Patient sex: F
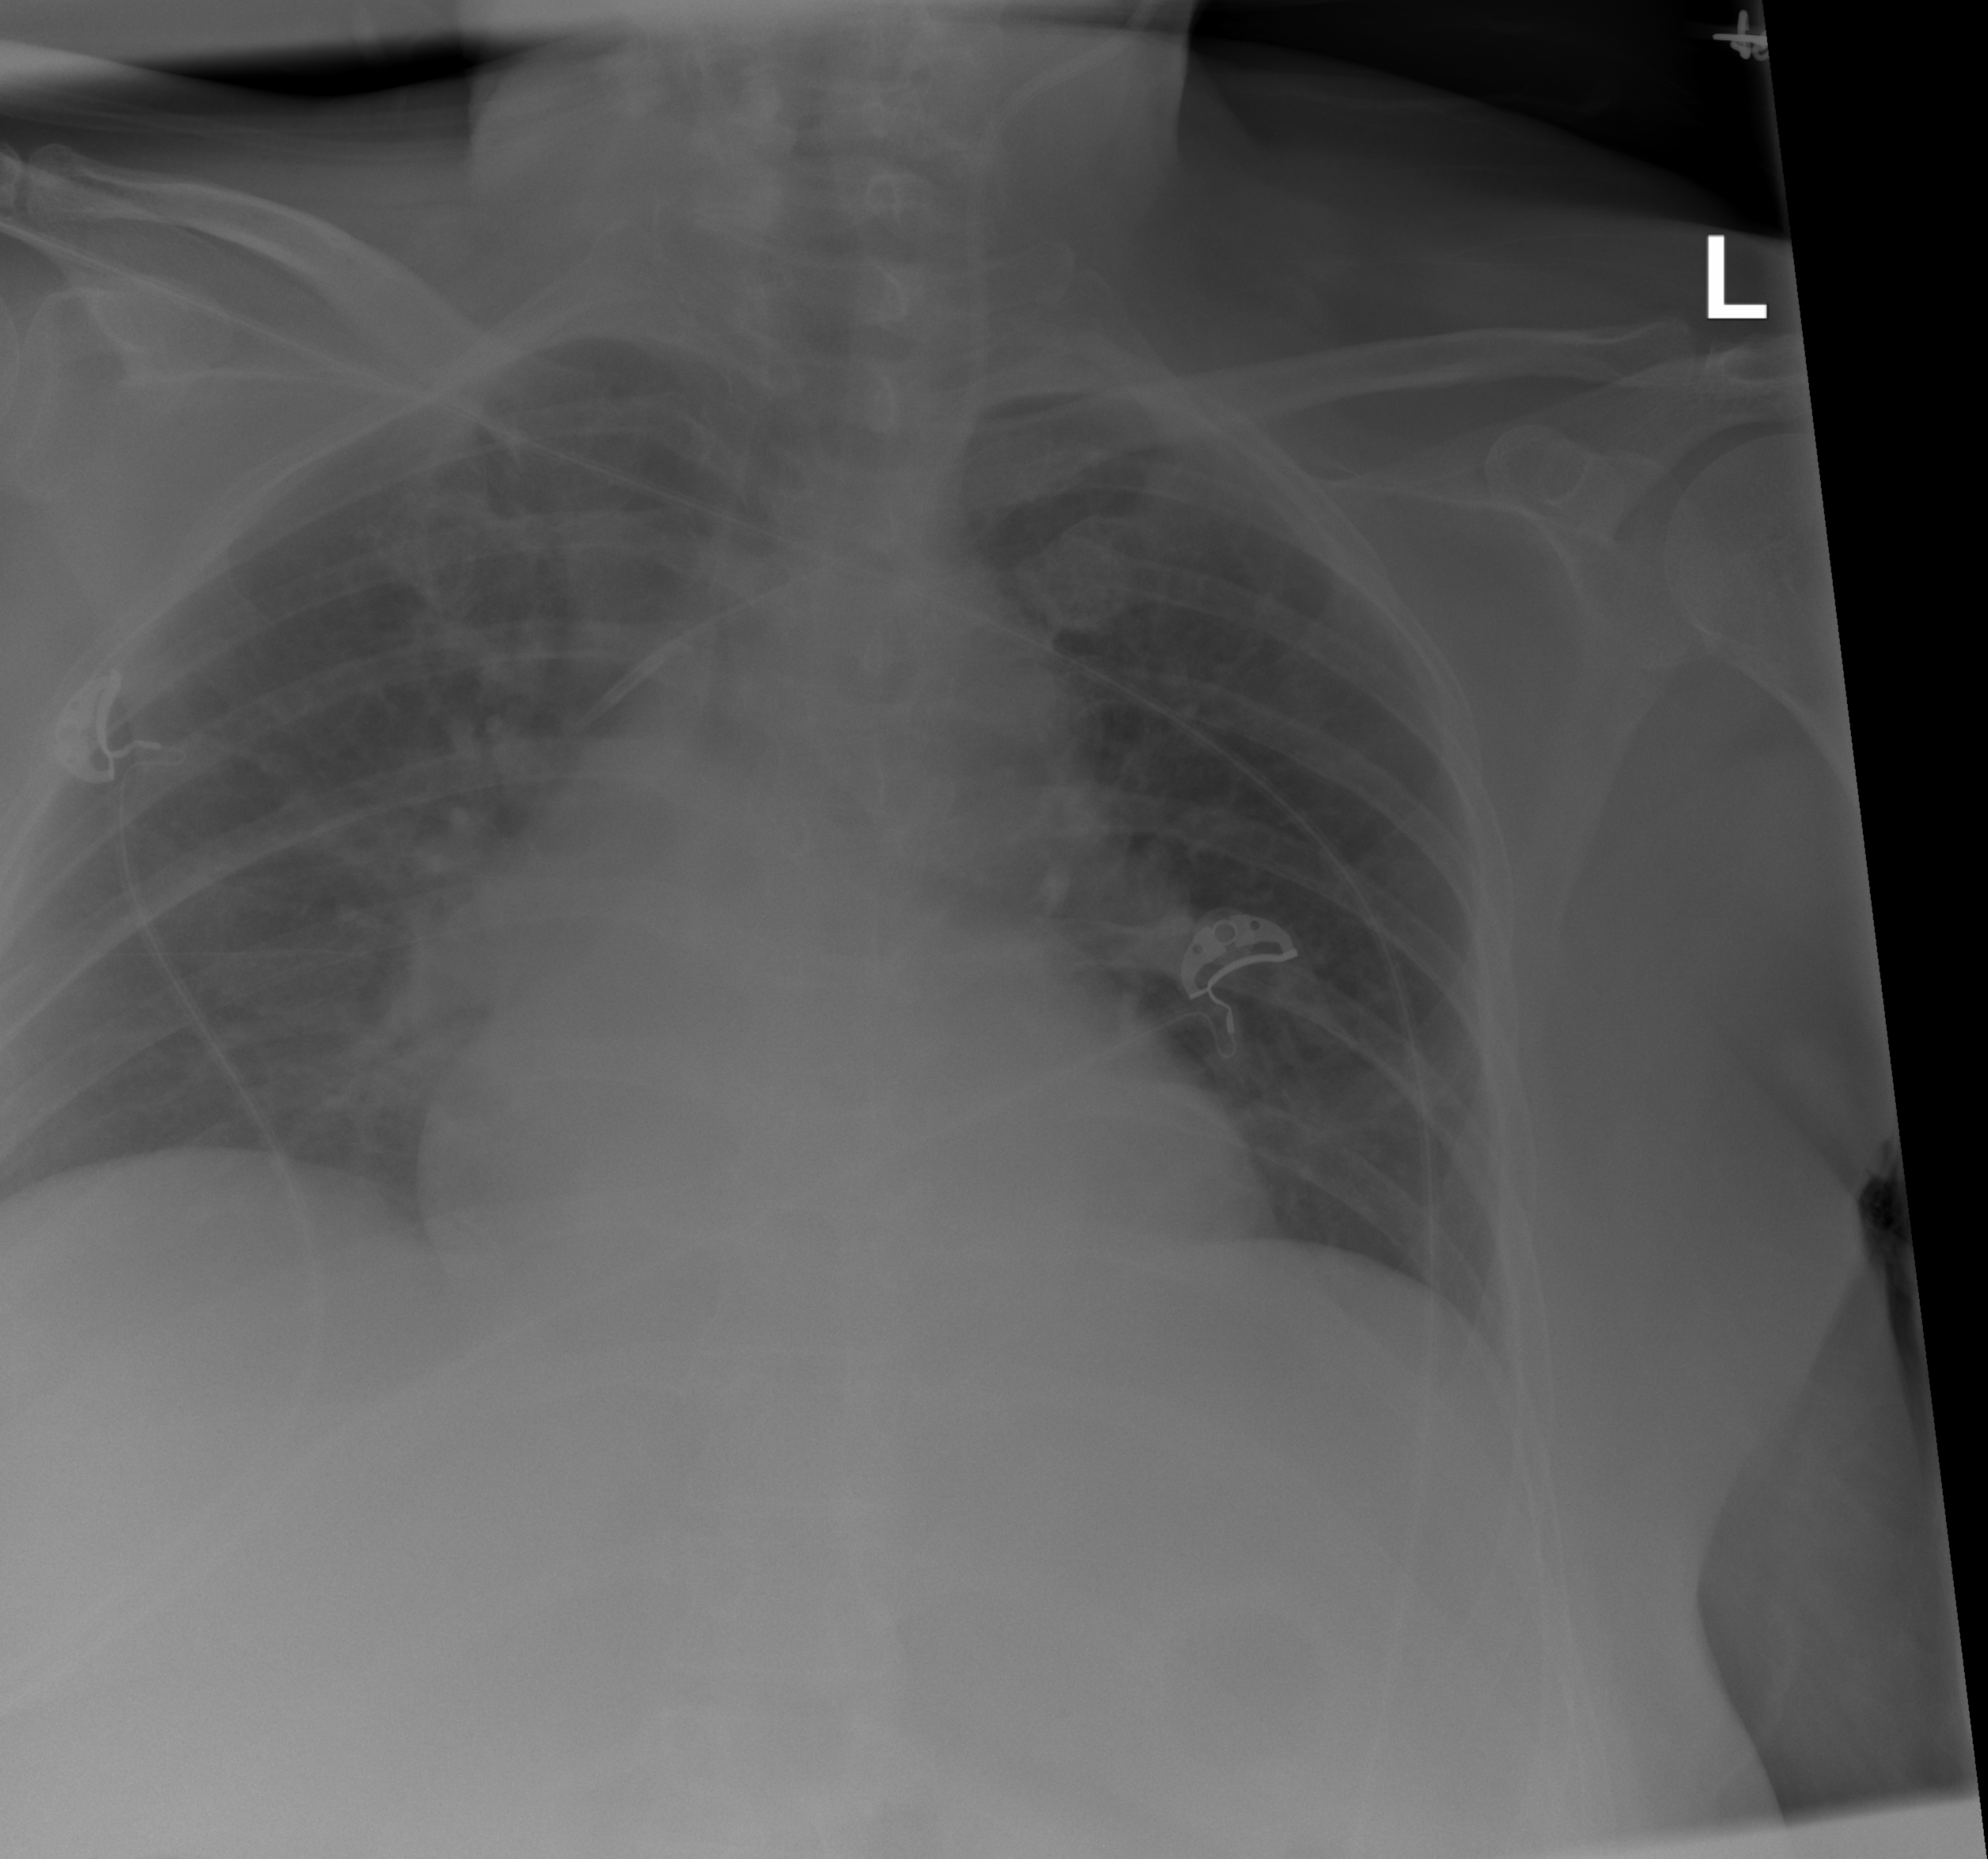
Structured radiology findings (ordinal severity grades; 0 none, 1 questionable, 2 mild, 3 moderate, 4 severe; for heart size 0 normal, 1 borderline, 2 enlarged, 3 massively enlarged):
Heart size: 1
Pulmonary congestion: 2
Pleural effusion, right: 0
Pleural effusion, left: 0
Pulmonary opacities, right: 0
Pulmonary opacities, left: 0
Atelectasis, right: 0
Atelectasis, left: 0